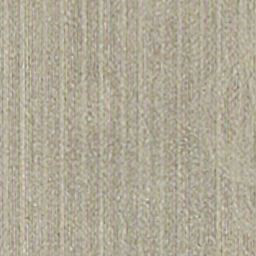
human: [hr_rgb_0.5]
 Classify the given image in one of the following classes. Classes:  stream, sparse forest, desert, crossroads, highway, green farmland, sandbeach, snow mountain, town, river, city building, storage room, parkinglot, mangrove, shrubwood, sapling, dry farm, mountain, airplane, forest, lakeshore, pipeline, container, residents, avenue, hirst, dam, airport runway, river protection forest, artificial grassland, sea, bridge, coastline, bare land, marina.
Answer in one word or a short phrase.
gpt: dry farm